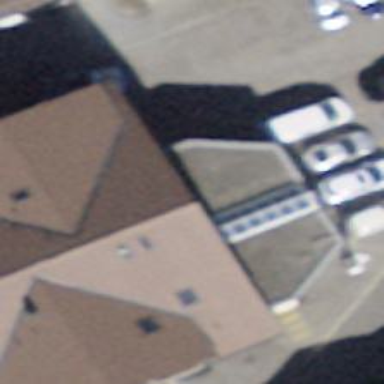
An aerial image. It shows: Car repair shop.